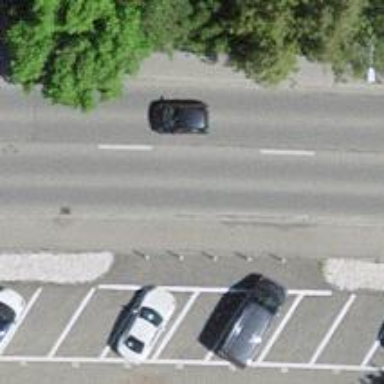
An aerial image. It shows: Road serving as parking aisle.